八年级 · 度量几何学
如图, 在 $\triangle A B C$ 中, $P$ 为 $B C$ 上一点, $P R \perp A B$, 垂足为 $R, P S \perp A C$,

垂足为 $S, A Q=P Q, P R=P S$, 下面结论: (1) $A S=A R$; (2) $Q P / / A R$; (3) $\triangle A R P \cong \triangle A S P$,其中正确的是（ $\quad$ ）.

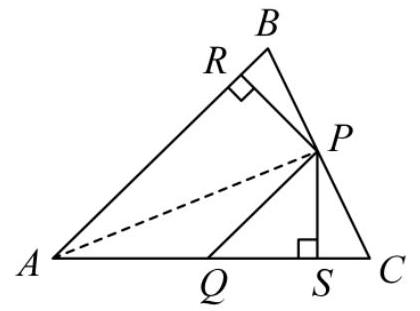
A. (1)(2)
B. (2)(3)
C. (1)(3)
D. (1)(2)(3)
答案: D